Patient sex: M
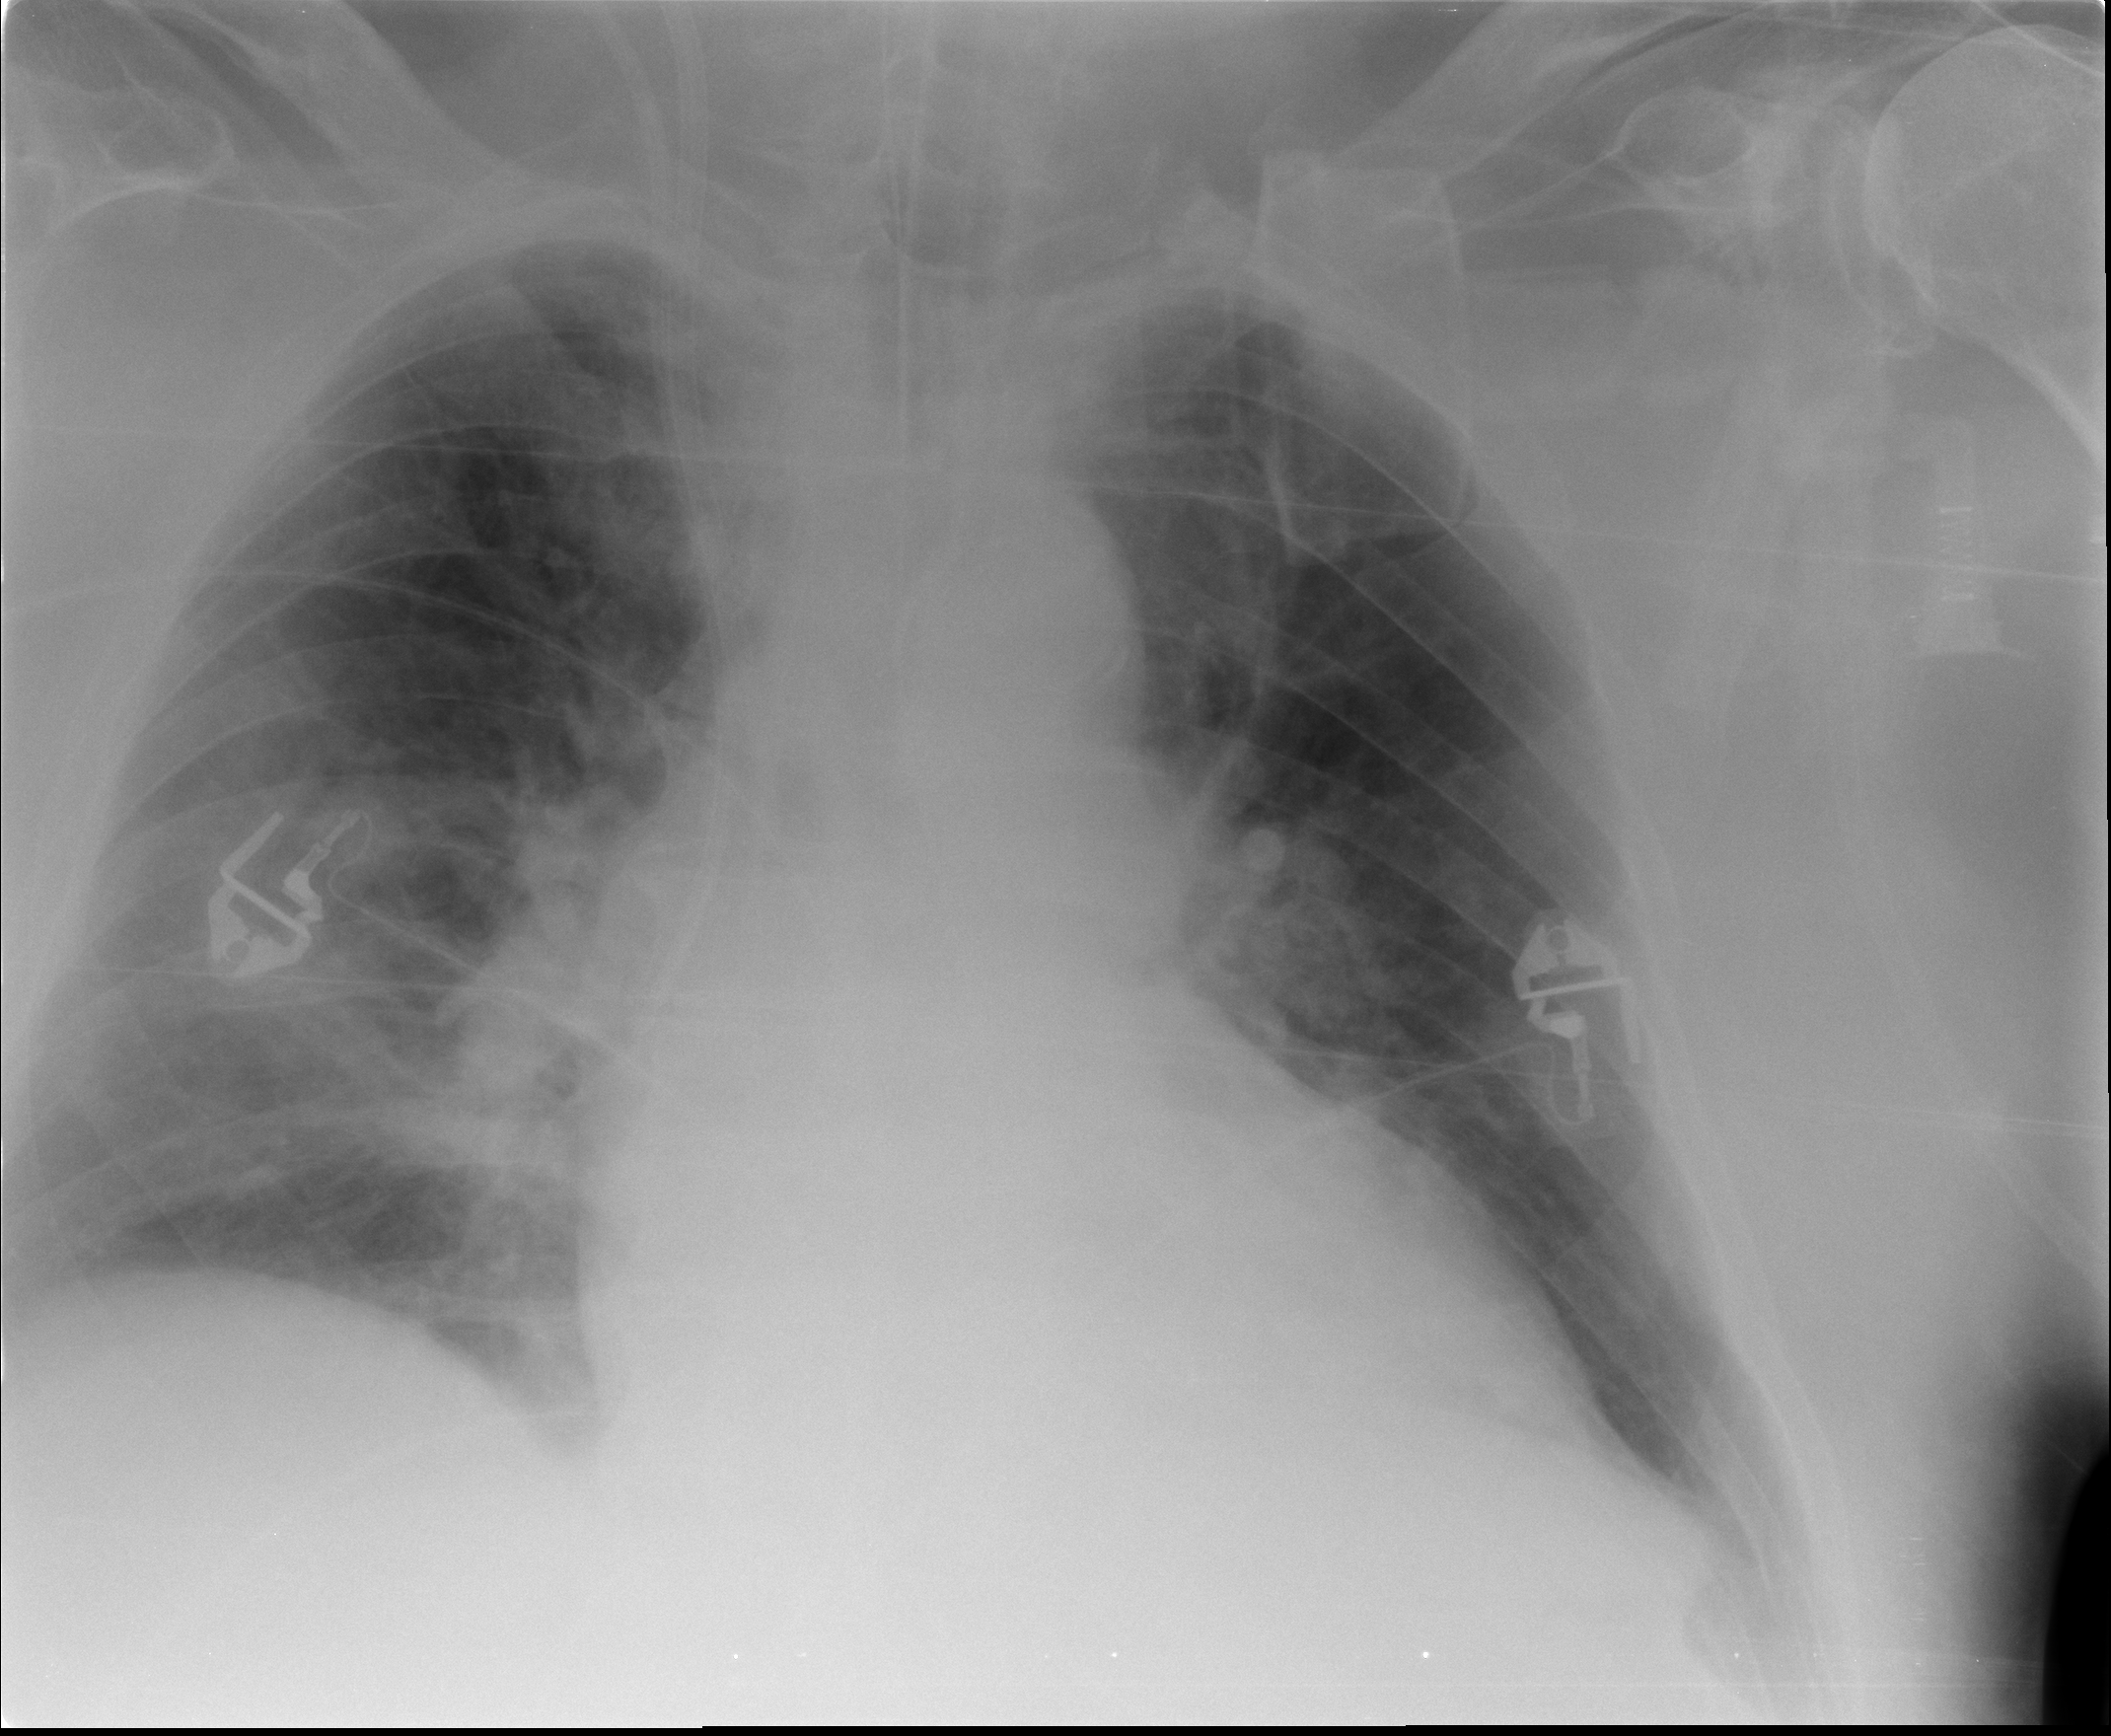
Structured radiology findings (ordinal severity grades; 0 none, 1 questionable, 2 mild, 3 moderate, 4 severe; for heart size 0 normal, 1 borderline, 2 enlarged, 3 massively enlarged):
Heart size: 2
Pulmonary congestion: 2
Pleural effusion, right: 0
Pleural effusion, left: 2
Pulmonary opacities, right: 1
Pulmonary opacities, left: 0
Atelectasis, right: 2
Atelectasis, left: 2